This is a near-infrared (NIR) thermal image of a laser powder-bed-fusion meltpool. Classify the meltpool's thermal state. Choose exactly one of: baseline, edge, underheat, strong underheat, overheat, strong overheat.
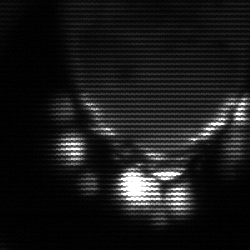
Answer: baseline